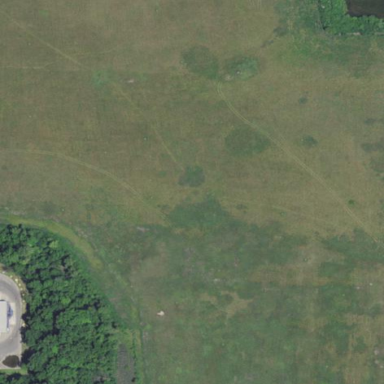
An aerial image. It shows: Open area covered with grass.